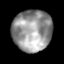
Tissue: lung
Cell type: Epithelial cells
Senescence score: 0.2314
Nuclear area (px): 1587
Mean DAPI intensity: 150.386